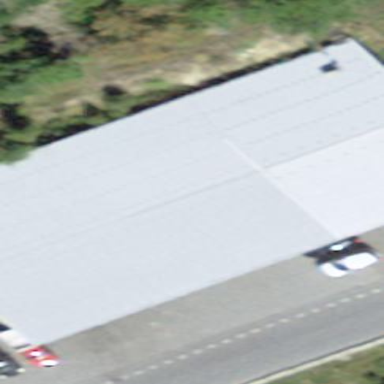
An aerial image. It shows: Commercial building.